Interaction volume radius: 5 \u00c5
Interaction volume height: 15 \u00c5
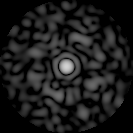
Disorder parameter: 0.8735